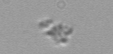
Label: detritus